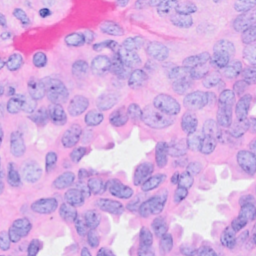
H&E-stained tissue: Breast